Question: I am beginner web developer and try to do small project with React & React-bootstrap.
I have some cards, and would like to align the images within them on the bottom. I have illustrated in the below image the current situation and how I would like to re-arrange the smaller image :

My code:
'''
const Catalog = () => {
return (
<>
<Row>
{products.map((product) => (
<Col sm={12} md={6} lg={4} xl={3}>
<Product product={product} />
</Col>
))}
</Row>
</>
);
};
const Product = ({ product }) => {
return (
<Card className="my-3 p-3 rounded" border="light">
<a href={'/product/${product._id}'}>
<Card.Img src={product.image} variant="bottom" />
</a>
<Card.Body>
<a href={'/product/${product._id}'}>
<Card.Title as="div" className="py-3 text-left">
<strong>{product.name}</strong>
</Card.Title>
</a>
</Card.Body>
</Card>
);
};
'''
Can someone give me some hints on how I can accomplish that ?
Thanks!
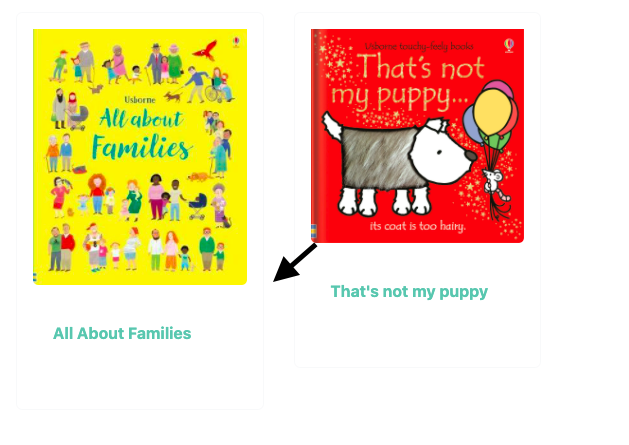
Answer: Flexbox is a great solution for this.
- 'display: flex'- 'align-items: flex-end'
This is an abstracted example, but you should be easily able to bring this concept back to styling your '<Row />' and '<Card />' components.
'''
.row {
align-items: flex-end;
display: flex;
}
.card {
width: 50%;
}
.card--tall {
background-color: #fc0;
height: 200px;
}
.card--short {
background-color: #f00;
height: 150px;
}
'''
'''
<div class="row">
<div class="card card--tall"></div>
<div class="card card--short"></div>
</div>
'''